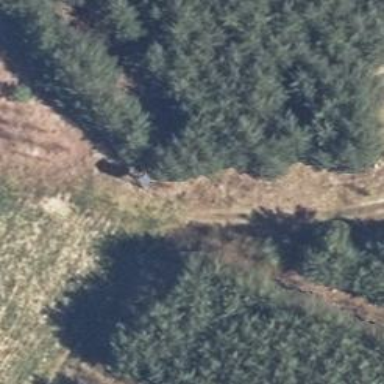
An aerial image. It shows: Hunting stand.